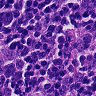
Metastatic tissue present: no